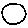
Label: circle